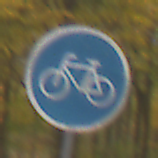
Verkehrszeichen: Radweg
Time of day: Midday
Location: Outdoor (Nature)
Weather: Overcast
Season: NotSpecified
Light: Natural